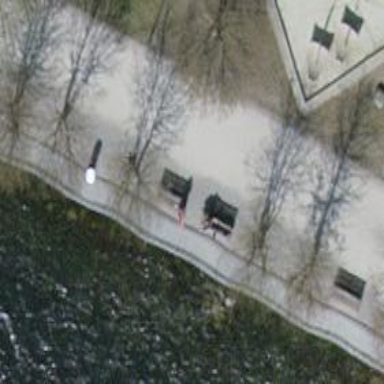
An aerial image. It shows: Brown bench in the vicinity.